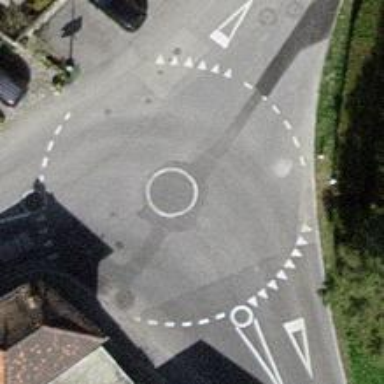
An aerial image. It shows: Guidepost near mini roundabout on the road.